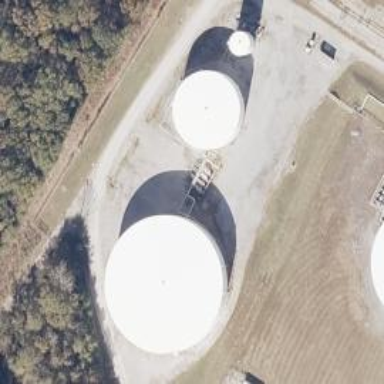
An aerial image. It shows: Storage tank created as man-made structure.